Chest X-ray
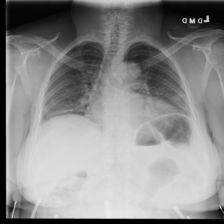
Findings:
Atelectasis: positive
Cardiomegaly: negative
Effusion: negative
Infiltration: negative
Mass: negative
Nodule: negative
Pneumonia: negative
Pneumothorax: negative
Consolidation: negative
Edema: negative
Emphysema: negative
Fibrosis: negative
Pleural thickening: negative
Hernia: negative